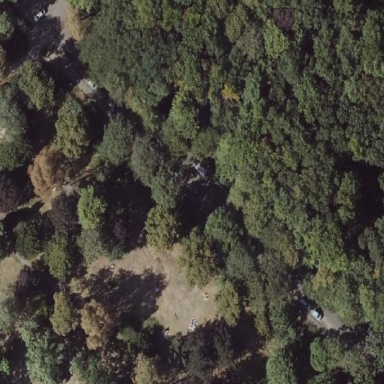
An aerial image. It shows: Mixed woodland area with various types of leaves.